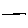
Label: line